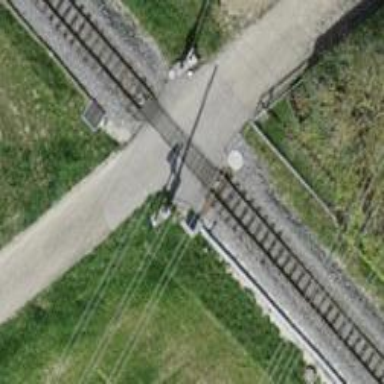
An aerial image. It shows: Narrow-gauge railway with single track. The railway is electrified with contact line.